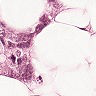
Metastatic tissue present: yes